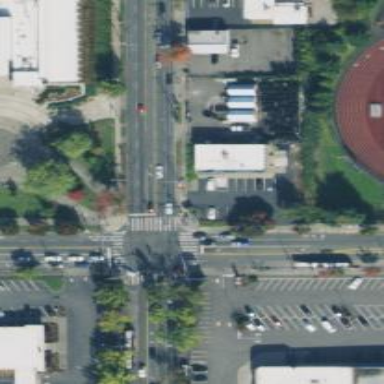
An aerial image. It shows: Marked road crossing.